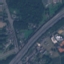
Land use / land cover class: Highway